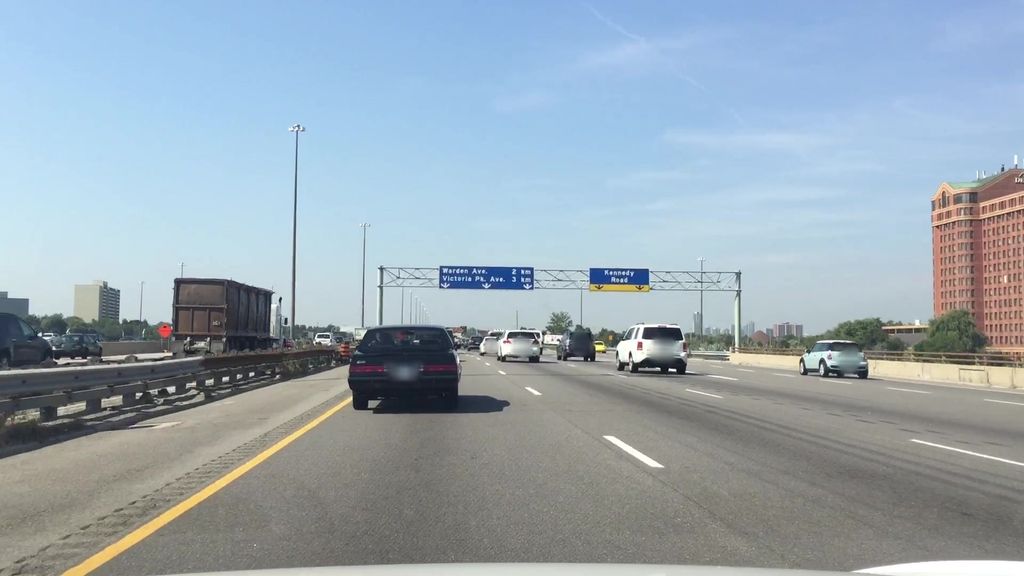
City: toronto